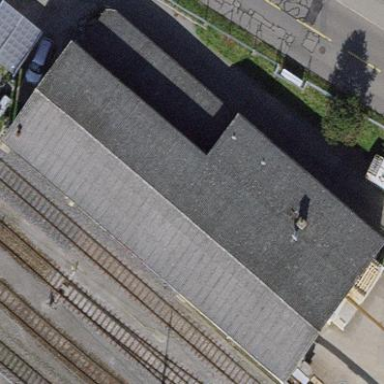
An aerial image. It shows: Industrial building.